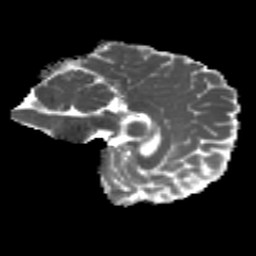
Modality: MD
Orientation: sagittal
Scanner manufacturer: siemens
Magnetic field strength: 3 T
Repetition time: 4.16 s
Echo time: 0.0806 s